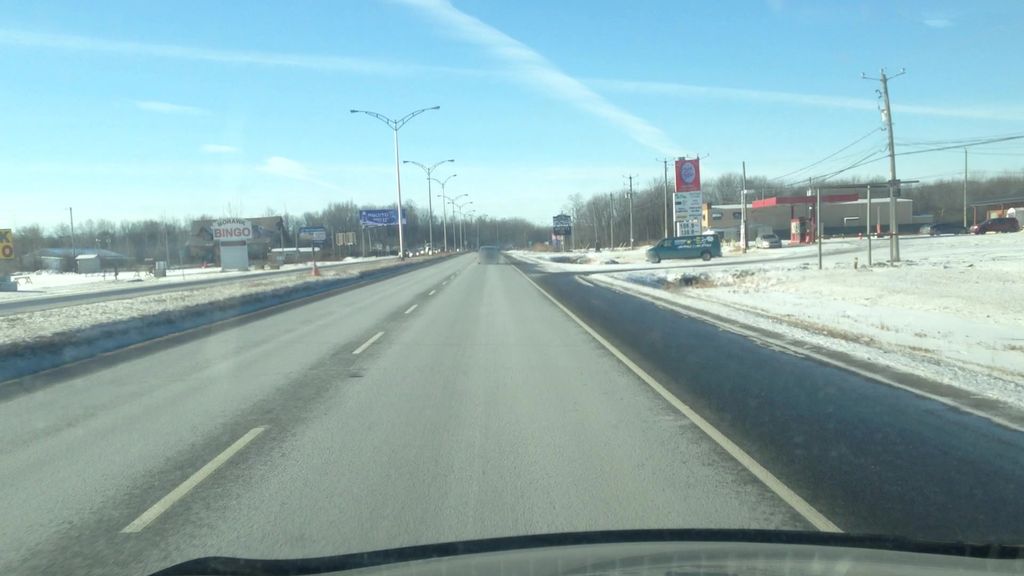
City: montreal